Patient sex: F
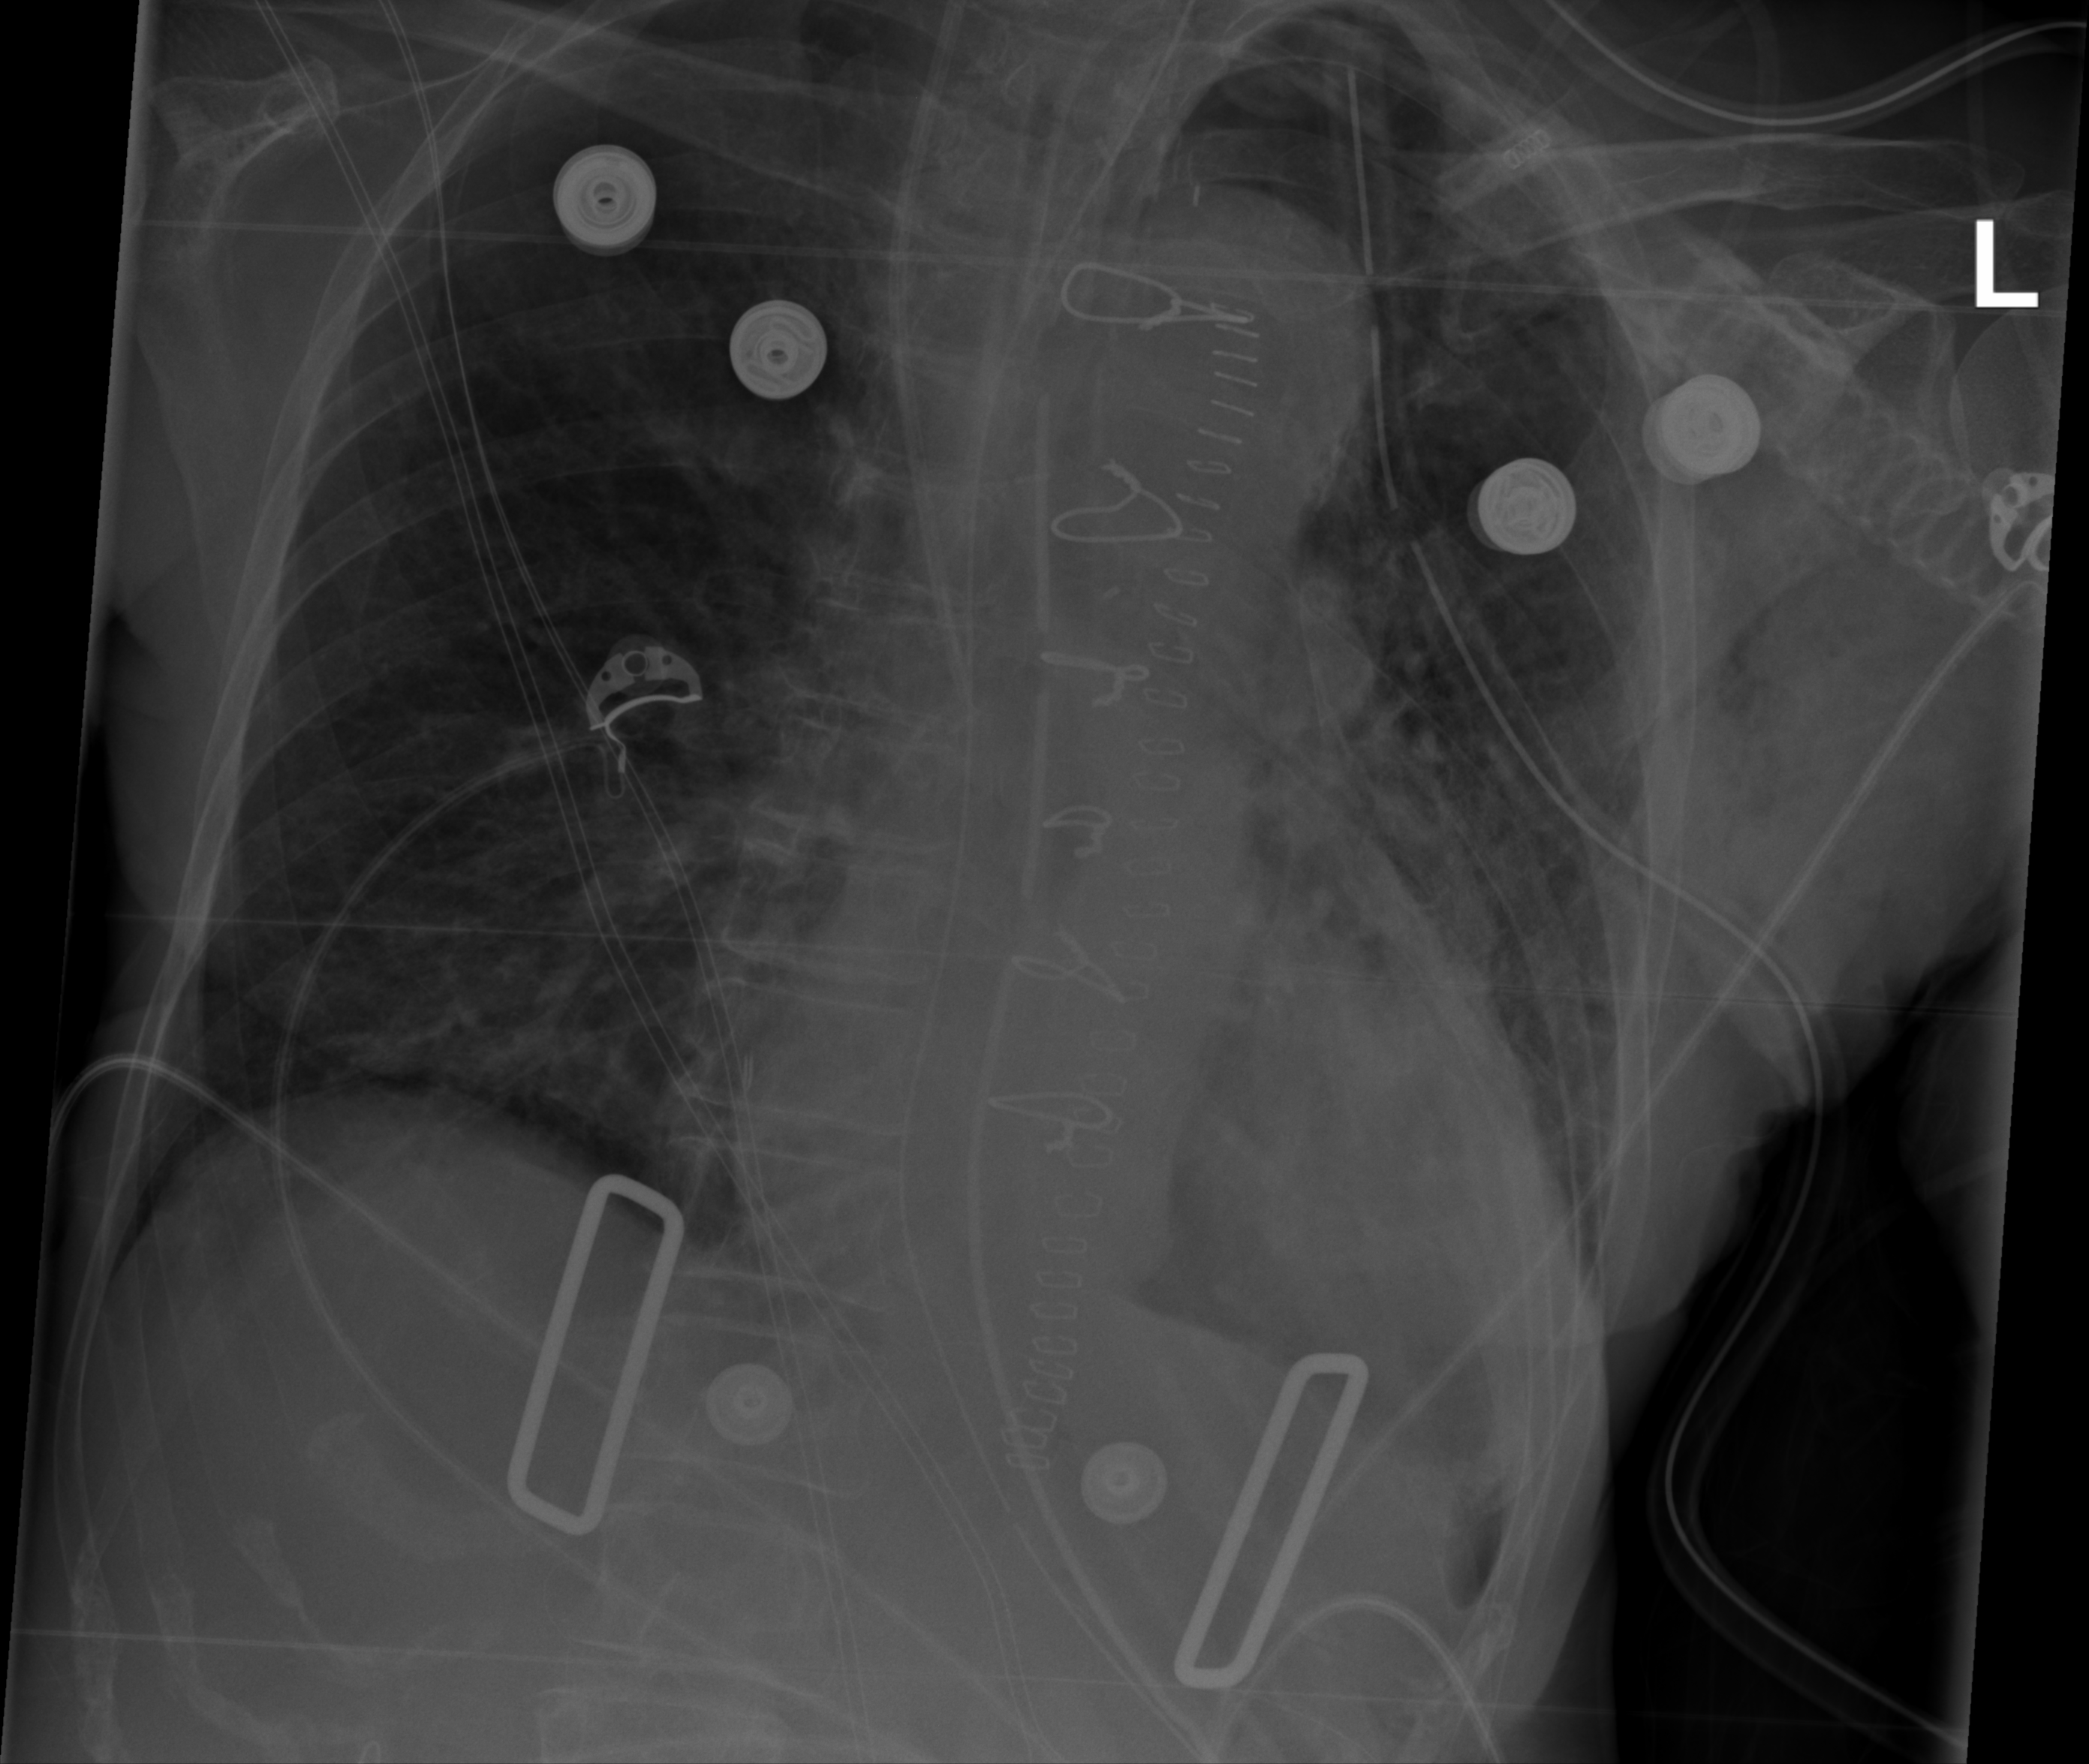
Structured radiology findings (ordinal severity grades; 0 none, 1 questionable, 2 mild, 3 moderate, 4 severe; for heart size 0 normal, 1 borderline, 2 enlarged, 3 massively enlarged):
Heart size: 1
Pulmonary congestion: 0
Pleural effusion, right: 0
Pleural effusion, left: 2
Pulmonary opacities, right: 0
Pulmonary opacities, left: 2
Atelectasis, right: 0
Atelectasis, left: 2